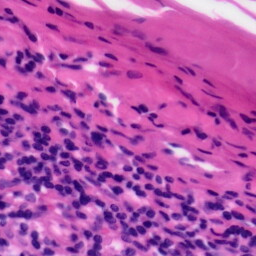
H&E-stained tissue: Tonsil